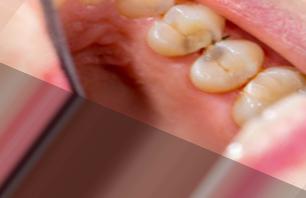
Condition: Caries